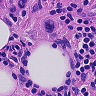
Metastatic tissue present: yes